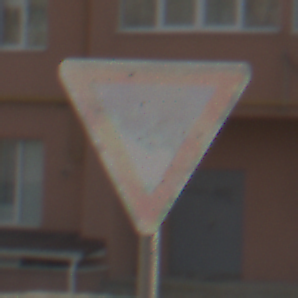
Verkehrszeichen: VorfahrtGewaehren
Umgebung: Outdoor, Urban
Tageszeit: MorningAfternoon
Wetter: PartlyCloudy
Licht: Natural
Jahreszeit: NotSpecified
Kontrast: HighContrast